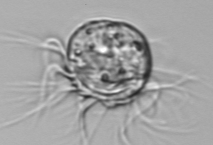
Label: Leegaardiella_ovalis